Field crop: maize
Growth stage: 1
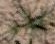
Species: salsola